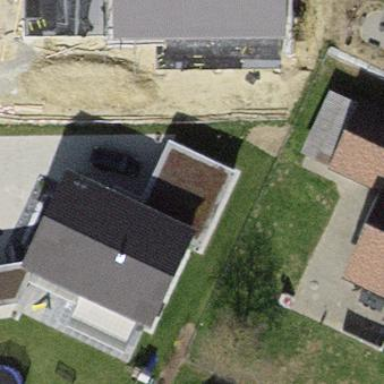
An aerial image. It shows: Garage.